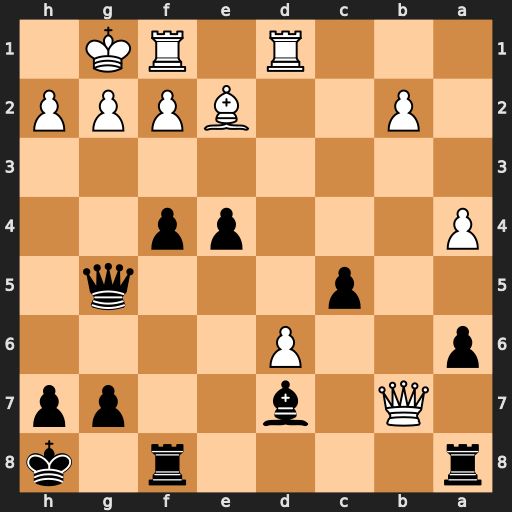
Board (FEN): r4r1k/1Q1b2pp/p2P4/2p3q1/P3pp2/8/1P2BPPP/3R1RK1
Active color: b
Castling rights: -
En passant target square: -
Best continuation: f3 Bxf3 exf3